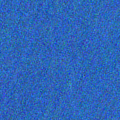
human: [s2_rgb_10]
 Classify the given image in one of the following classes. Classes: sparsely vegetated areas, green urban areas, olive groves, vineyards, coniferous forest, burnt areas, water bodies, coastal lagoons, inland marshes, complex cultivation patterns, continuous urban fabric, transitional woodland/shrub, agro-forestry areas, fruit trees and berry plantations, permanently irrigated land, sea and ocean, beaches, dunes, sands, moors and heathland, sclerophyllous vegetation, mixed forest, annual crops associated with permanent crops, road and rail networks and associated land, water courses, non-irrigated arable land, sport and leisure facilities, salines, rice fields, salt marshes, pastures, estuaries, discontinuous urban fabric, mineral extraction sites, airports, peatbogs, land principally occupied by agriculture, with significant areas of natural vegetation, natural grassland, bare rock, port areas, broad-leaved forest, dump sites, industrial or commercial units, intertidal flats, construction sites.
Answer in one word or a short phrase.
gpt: sea and ocean